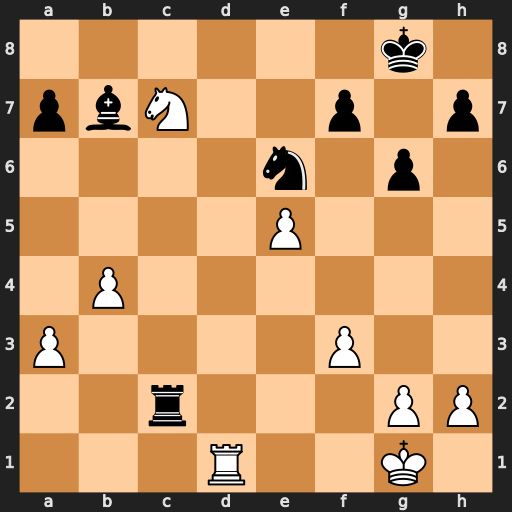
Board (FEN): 6k1/pbN2p1p/4n1p1/4P3/1P6/P4P2/2r3PP/3R2K1
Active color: w
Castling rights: -
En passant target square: -
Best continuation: Nxe6 fxe6 Rd8+ Kg7 Rd7+ Kh6 Rxb7